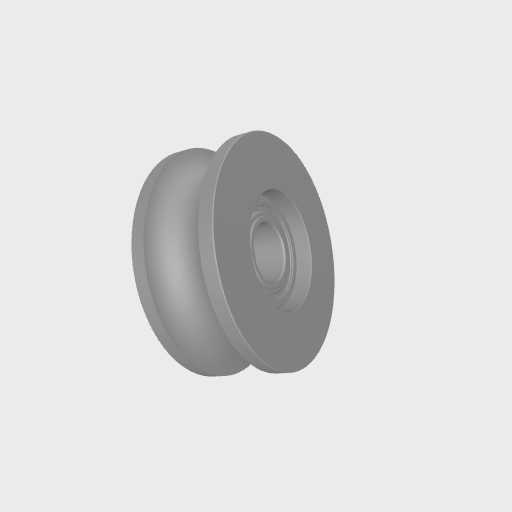
Part: UWheel8ID